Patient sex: F
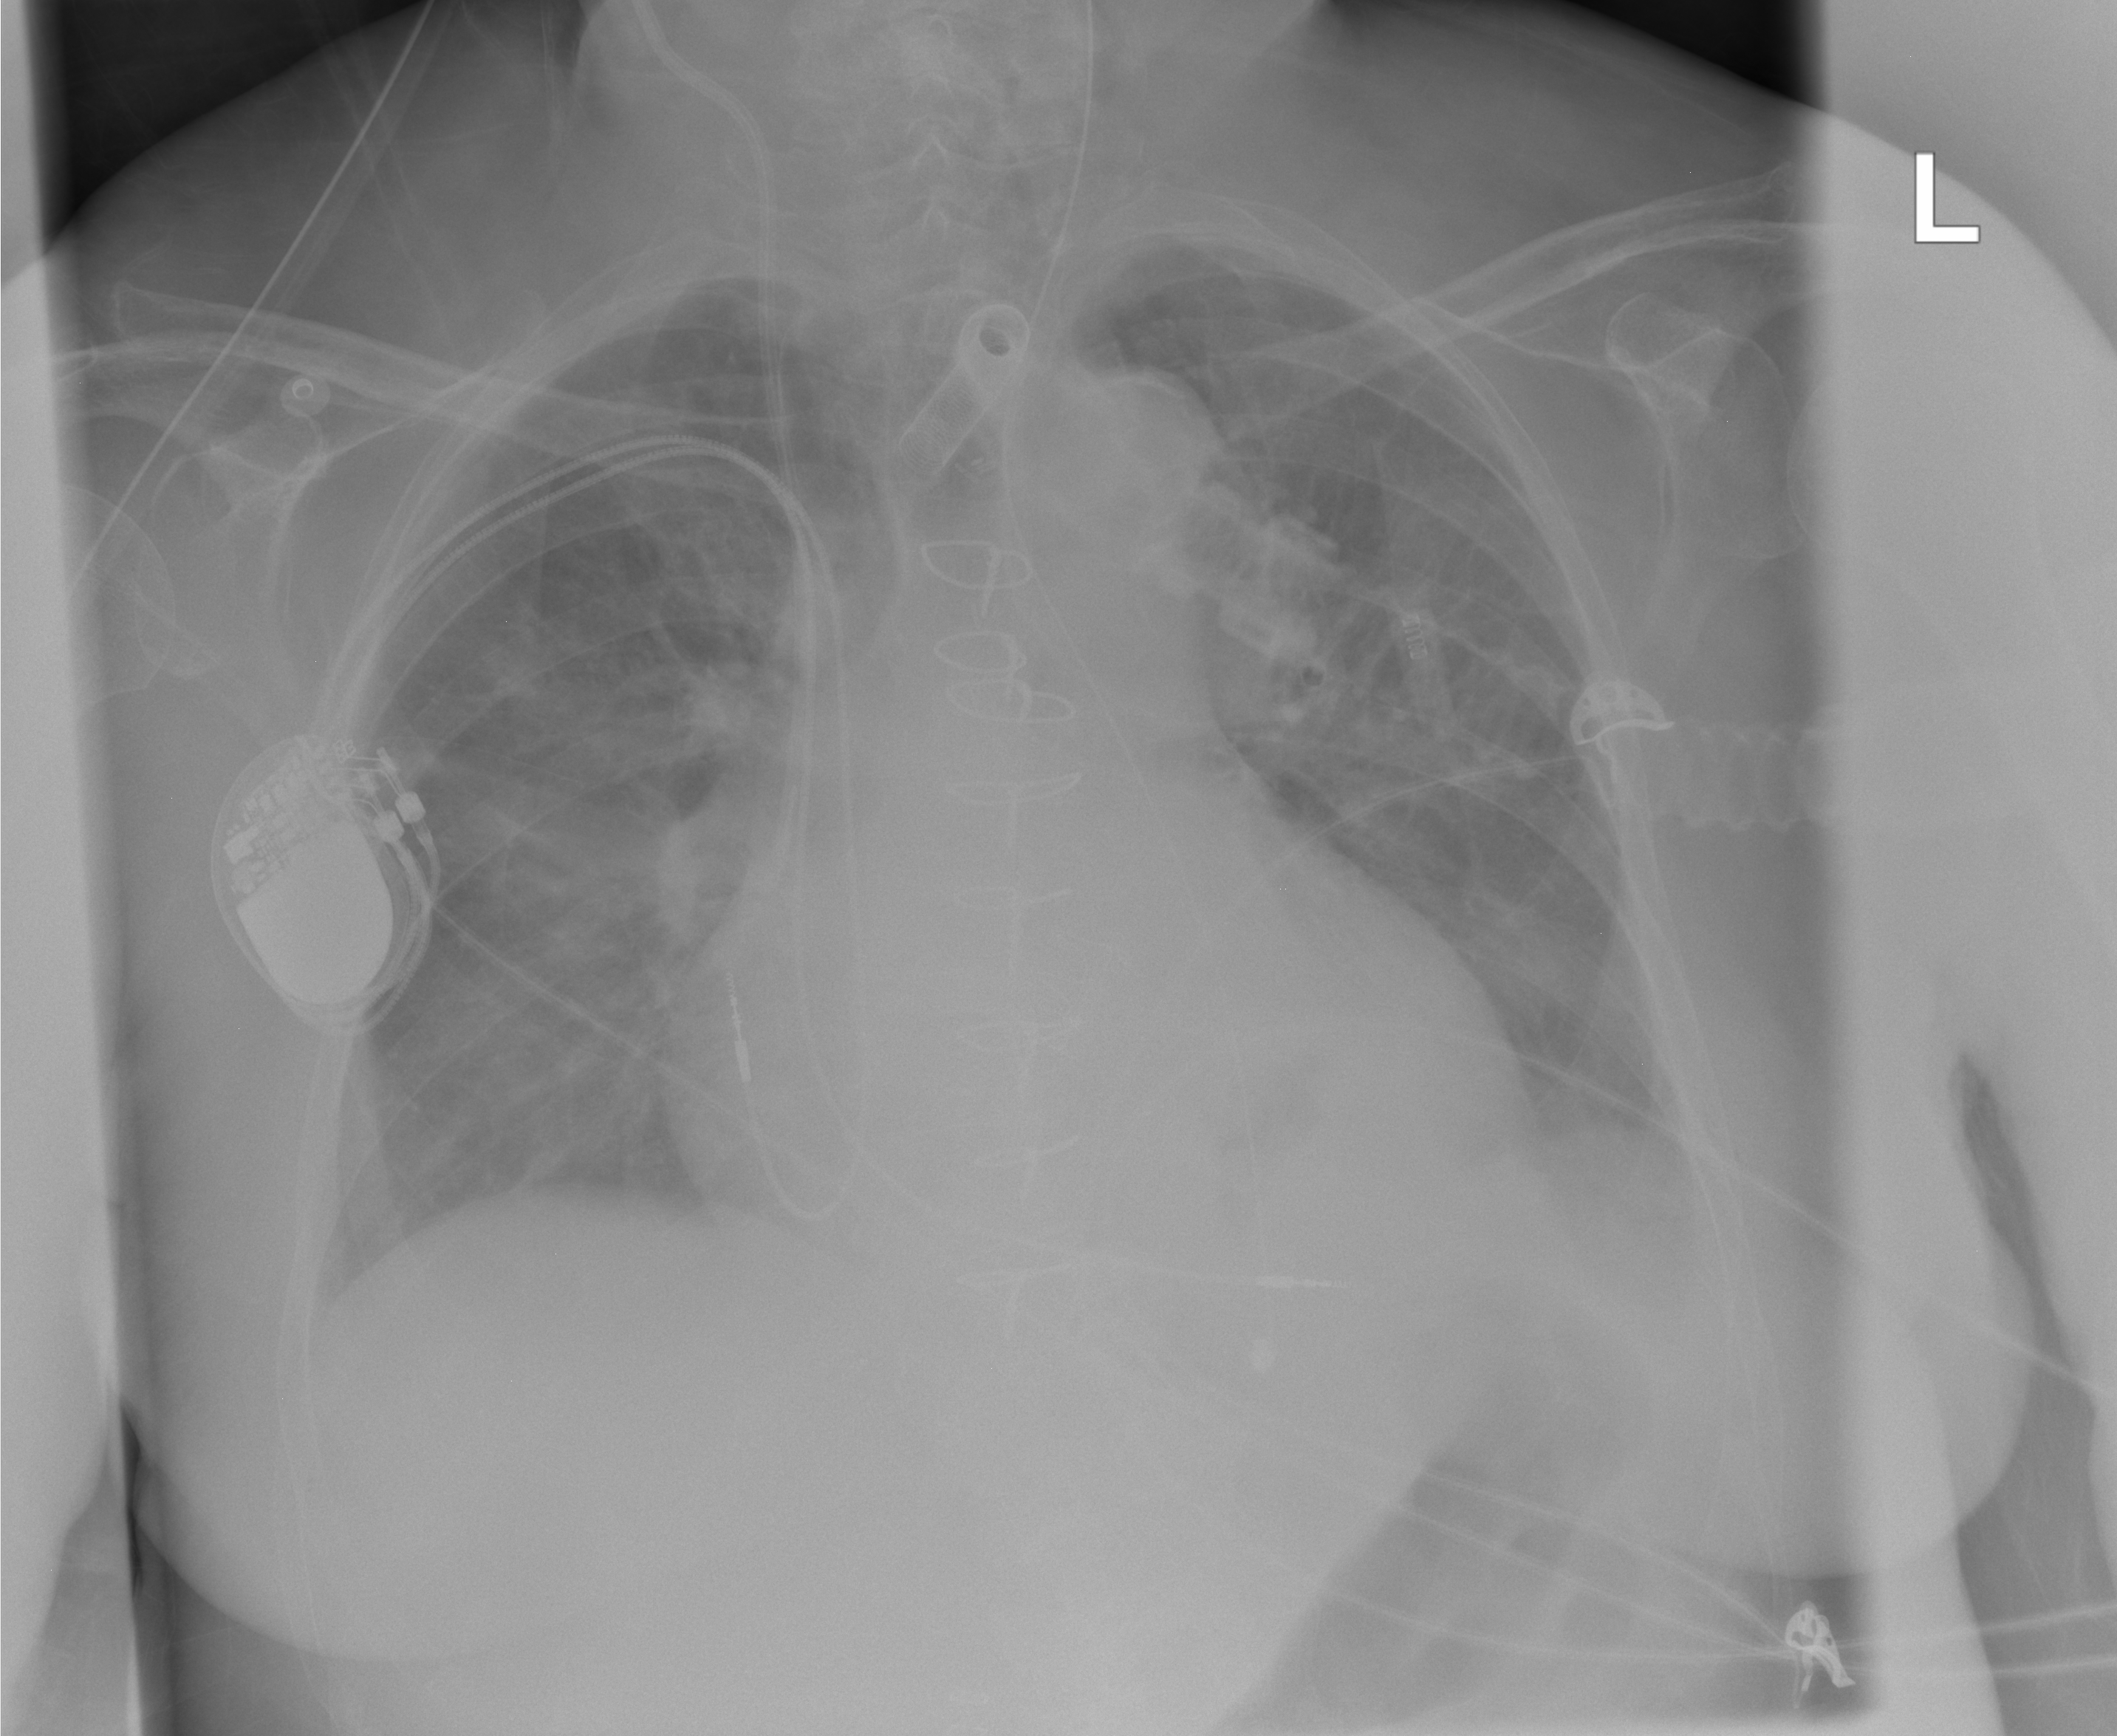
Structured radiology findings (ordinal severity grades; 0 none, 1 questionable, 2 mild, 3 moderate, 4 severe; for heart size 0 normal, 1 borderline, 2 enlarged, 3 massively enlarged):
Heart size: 2
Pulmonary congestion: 2
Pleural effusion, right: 0
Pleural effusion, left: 0
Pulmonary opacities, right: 1
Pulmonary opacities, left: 1
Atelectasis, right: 2
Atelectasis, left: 0